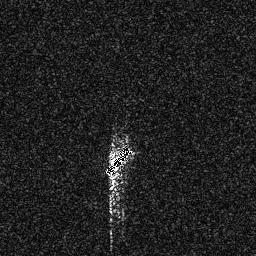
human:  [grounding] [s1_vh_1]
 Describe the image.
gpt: In the satellite image, there is  <ref>1 medium ship </ref> <box>[[40, 56, 52, 68, 0]]</box> located at center.